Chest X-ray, PA view. Patient: 29 years old, sex M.
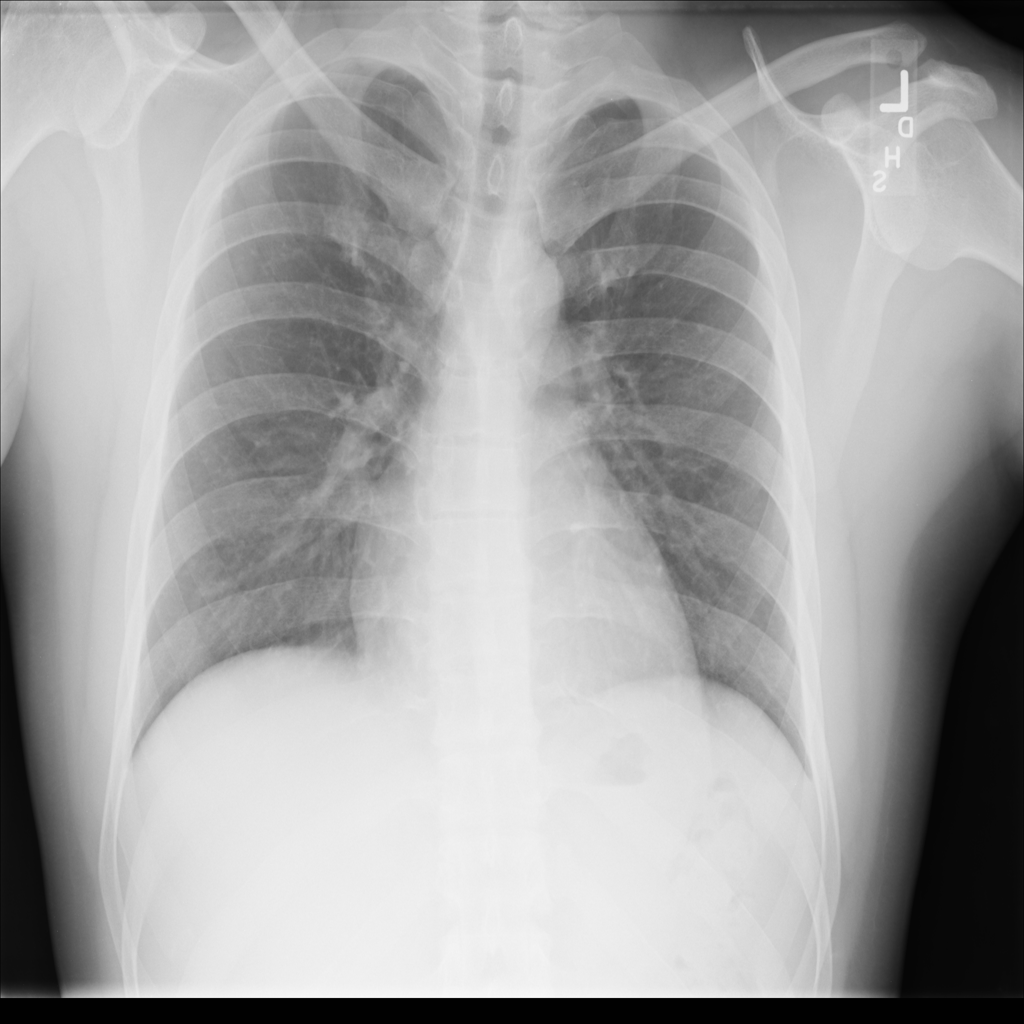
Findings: No Finding